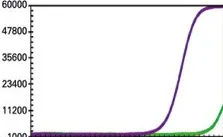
Real-time polymerase chain reaction for Mycoplasma pneumoniae from the first culture of chondrocytes derived from patient's cartilage. Media obtained from chondrocytes culture.
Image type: pathology (pas)